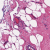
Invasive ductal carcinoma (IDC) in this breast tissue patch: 0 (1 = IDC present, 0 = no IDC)